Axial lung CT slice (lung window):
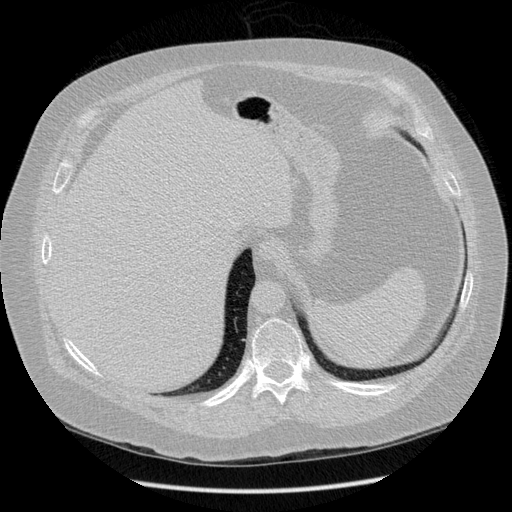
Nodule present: no